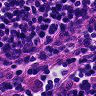
Metastatic tissue present: no